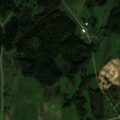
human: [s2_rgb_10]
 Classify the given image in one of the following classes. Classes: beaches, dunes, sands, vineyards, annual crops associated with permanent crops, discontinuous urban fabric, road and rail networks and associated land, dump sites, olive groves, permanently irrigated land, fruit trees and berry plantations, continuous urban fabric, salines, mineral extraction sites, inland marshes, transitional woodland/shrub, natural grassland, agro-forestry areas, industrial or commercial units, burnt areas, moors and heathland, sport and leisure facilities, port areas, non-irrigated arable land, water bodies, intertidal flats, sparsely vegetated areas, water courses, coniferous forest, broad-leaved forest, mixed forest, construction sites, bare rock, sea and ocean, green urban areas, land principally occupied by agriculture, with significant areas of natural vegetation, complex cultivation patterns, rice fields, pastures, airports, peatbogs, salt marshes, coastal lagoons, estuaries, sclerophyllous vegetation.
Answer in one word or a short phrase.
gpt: non-irrigated arable land, complex cultivation patterns, land principally occupied by agriculture, with significant areas of natural vegetation, mixed forest